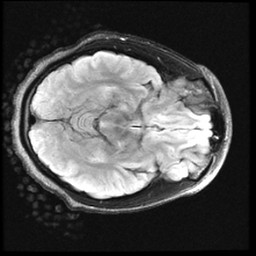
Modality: FLAIR
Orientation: axial
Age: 21
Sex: female
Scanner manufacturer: ge
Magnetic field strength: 3 T
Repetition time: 11 s
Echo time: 0.1497 s